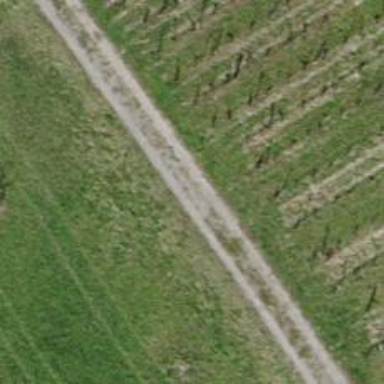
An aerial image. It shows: Pebblestone track with grade2 quality.